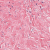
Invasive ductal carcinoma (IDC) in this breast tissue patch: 0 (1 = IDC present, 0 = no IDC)